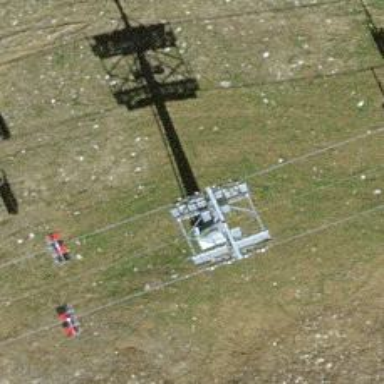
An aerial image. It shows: Pylon used for aerialway.